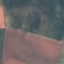
Land use / land cover class: AnnualCrop